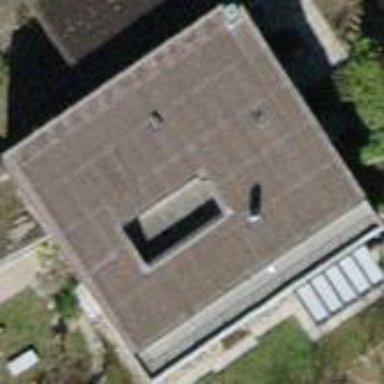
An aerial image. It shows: House with flat gray roof and peachpuff exterior.